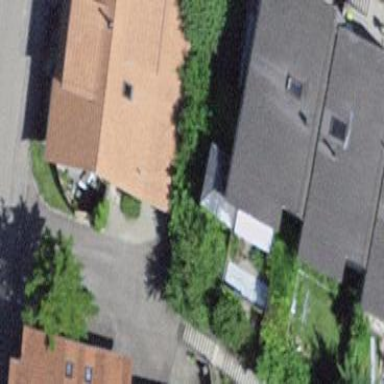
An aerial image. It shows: Residential building.